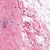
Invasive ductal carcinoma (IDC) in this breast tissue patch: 0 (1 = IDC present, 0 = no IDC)